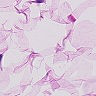
Metastatic tissue present: no